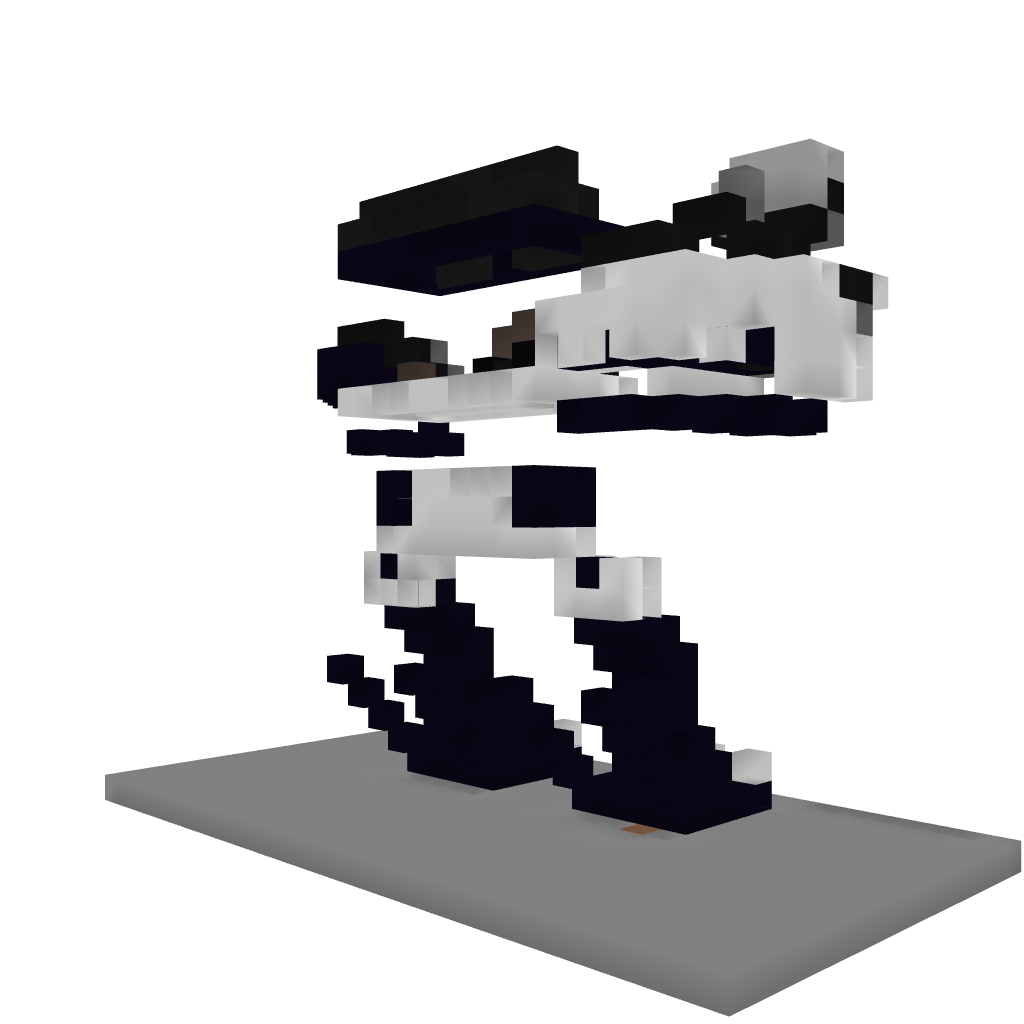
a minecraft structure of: frog mech